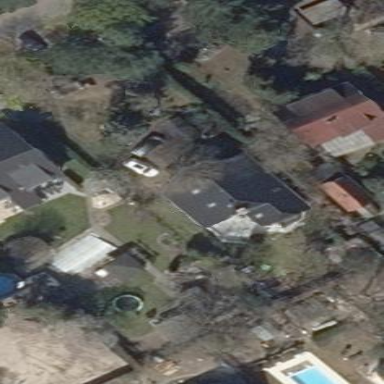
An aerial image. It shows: Detached building with half-hipped roof shape.